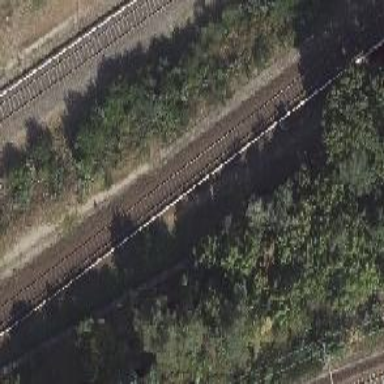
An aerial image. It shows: Light rail electrified railway.